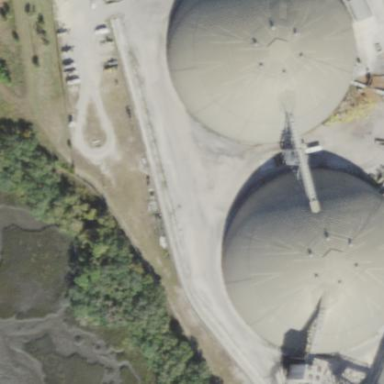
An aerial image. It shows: Storage tank that is man-made. The building contains multiple storage tanks.